Question: I'm learning spring boot and new to kotlin.
A error will be reported when this Java function convert to kotlin code.
How to rewrite this kotlin function?
<URL>
'''
@Bean
public CommandLineRunner run(RestTemplate restTemplate) throws Exception {
return args -> {
Quote quote = restTemplate.getForObject(
"http://gturnquist-quoters.cfapps.io/api/random", Quote.class);
log.info(quote.toString());
};
}
'''
After convert these code to kotlin by idea:
'''
@Bean
@Throws(Exception::class)
fun run(restTemplate: RestTemplate): CommandLineRunner {
return { args ->
val quote = restTemplate.getForObject(
"http://gturnquist-quoters.cfapps.io/api/random", Quote::class.java)
log.info(quote.toString())
}
}
'''

Please tell me how to correct this code.
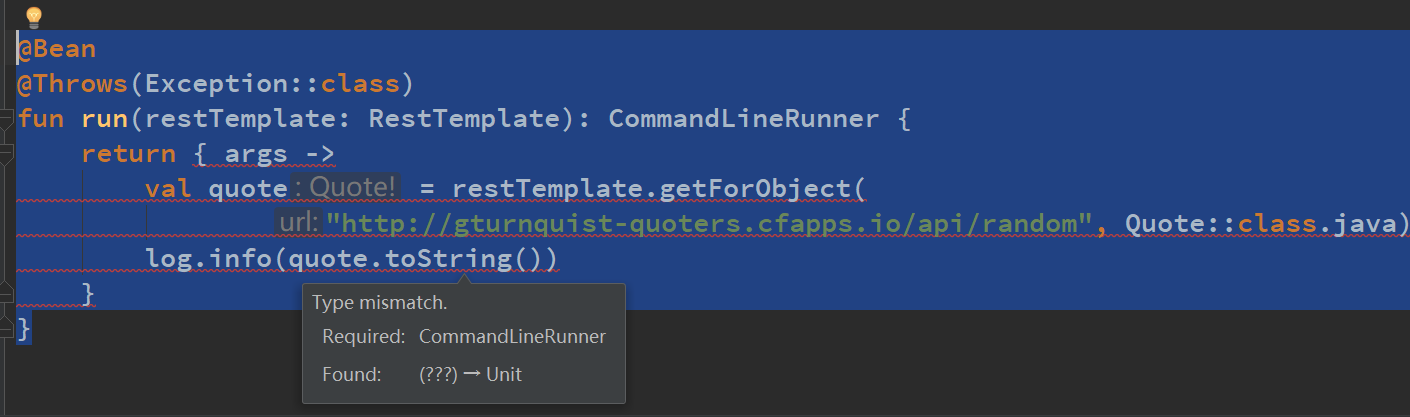
Answer: Your function literal / lambda isn't quite correct. In order to make the compiler able to convert it into an actual implementation of the Java interface 'CommandLineRunner', use <URL>.
It then looks as follows:
'''
fun run(restTemplate: RestTemplate): CommandLineRunner {
return CommandLineRunner { args ->
TODO("not implemented")
}
}
'''
Notice 'CommandLineRunner { args ->...}'
Alternatively, without SAM Conversion, the 'object' syntax is handy:
'''
return object : CommandLineRunner {
override fun run(vararg args: String?) {
TODO("not implemented") //To change body of created functions use File | Settings | File Templates.
}
}
'''